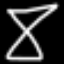
Label: hourglass